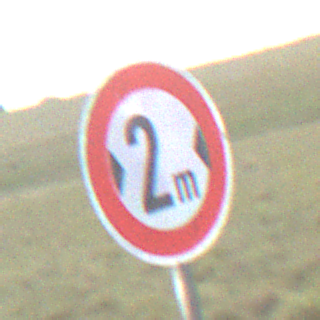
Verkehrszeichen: TatsaechlicheBreite2
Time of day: Night
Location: Outdoor (Nature)
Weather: Overcast
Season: NotSpecified
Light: Artificial